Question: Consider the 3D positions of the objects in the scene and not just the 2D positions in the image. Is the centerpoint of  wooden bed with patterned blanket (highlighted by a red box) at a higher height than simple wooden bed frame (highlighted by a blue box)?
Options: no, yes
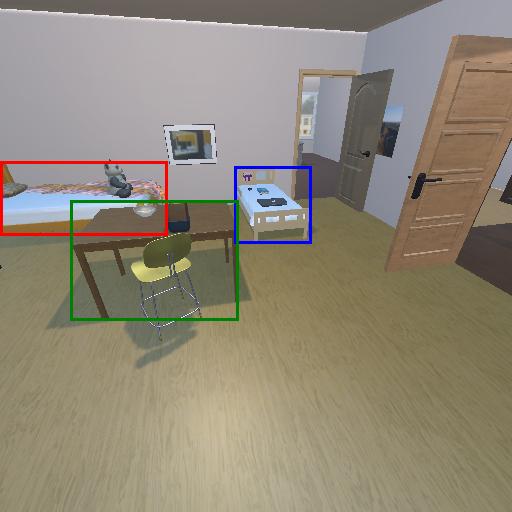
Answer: no